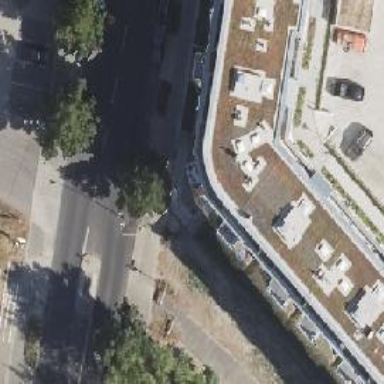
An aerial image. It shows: Footway road through building passage tunnel.